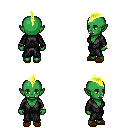
a pixel art fantasy rpg character, female body template, orc, green skin, gray robe, white pants, gold mohawk hairstyle, bracelets, brown slippers, four views (front, back, left, right), 2x2 character sprite sheet, small pixel art, hard edges, no anti-aliasing